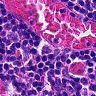
Metastatic tissue present: no